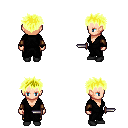
a pixel art fantasy rpg character, female body template, human, light skin, gray robe, gold greaves, gold bedhead hairstyle, cloth bracers, black shoes, dagger, four views (front, back, left, right), 2x2 character sprite sheet, small pixel art, hard edges, no anti-aliasing